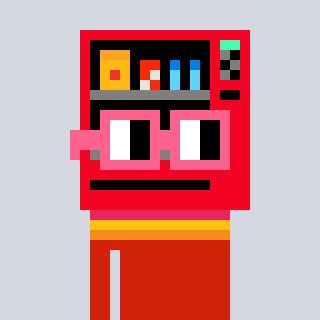
a pixel art character with square pink glasses, a vending machine-shaped head and a red-colored body on a cool background